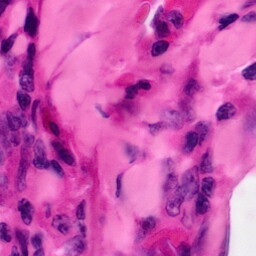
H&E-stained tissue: Pancreatic